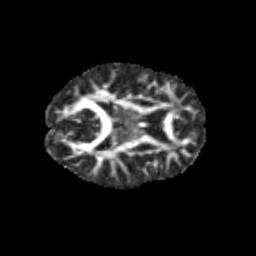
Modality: FA
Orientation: axial
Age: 11
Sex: female
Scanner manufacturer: siemens
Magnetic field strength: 3 T
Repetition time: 3.8 s
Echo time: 0.07 s